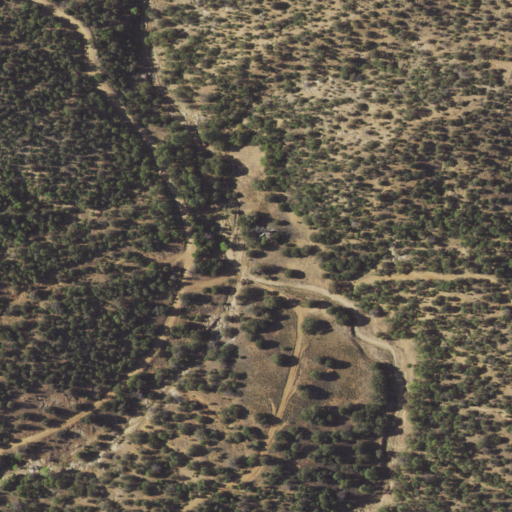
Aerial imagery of valley in New Mexico named Iron Gulch containing shrub and evergreen forest